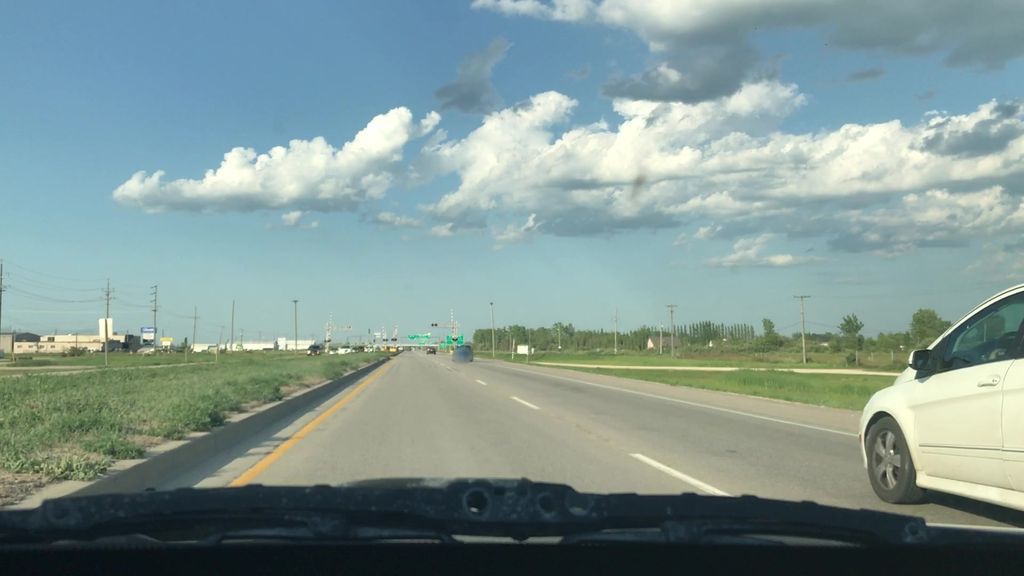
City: winnipeg